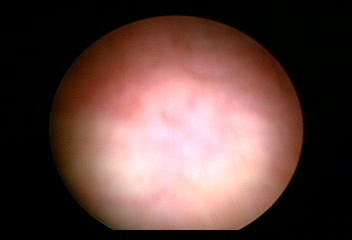
Modality: WLC
Class: Normal mucosa
Bladder cancer association: No